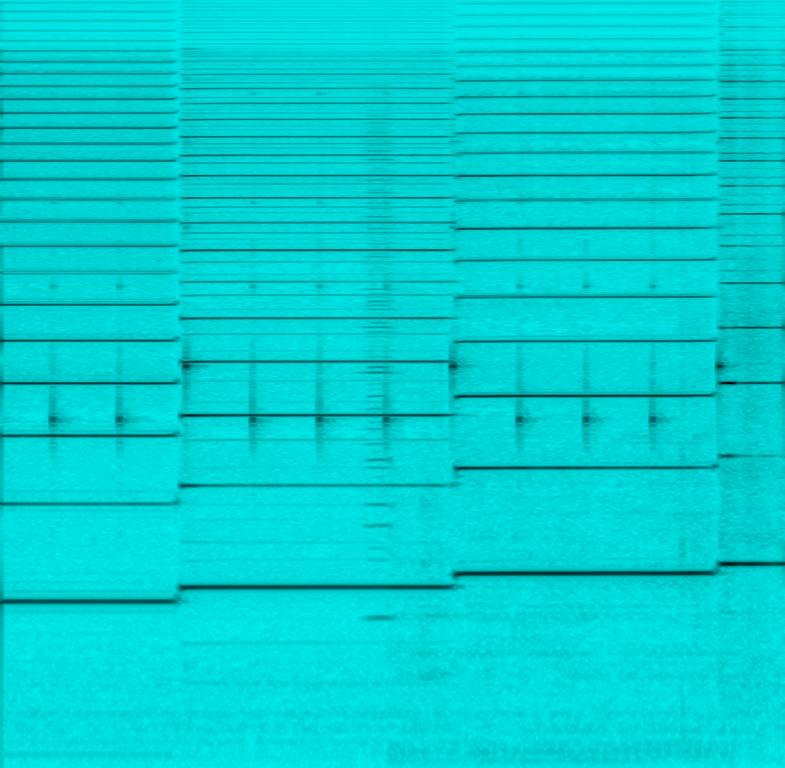
Someone is playing high single long notes on a harmonica along to a metronome sound. Then a male voice starts speaking. This audio may be playing as a harmonica tutorial.